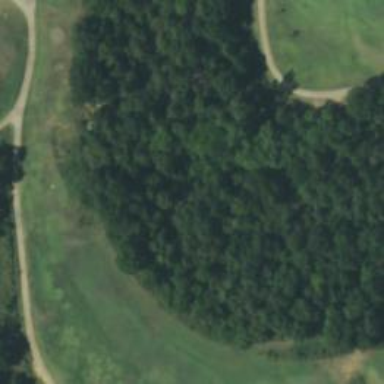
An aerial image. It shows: Rough area in golf course.